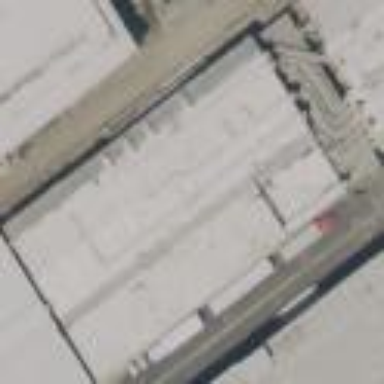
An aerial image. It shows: Industrial building.